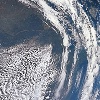
Label: cloud